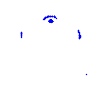
Particle: proton